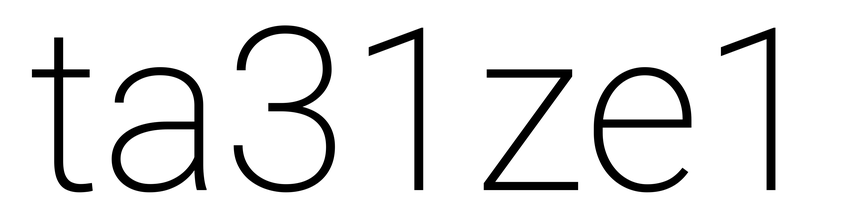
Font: Roboto_ExtraLight